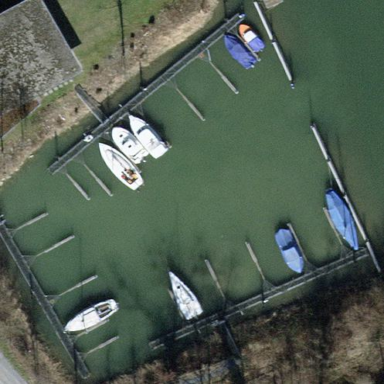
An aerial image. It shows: Marina on leisure land.